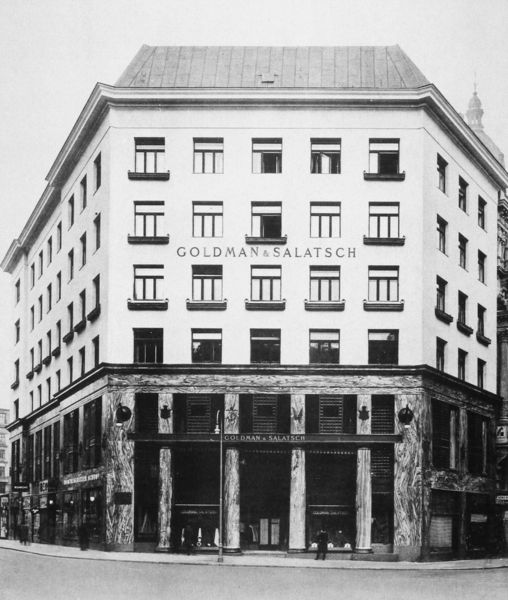
Titel: Michaelerhaus
Künstler: Adolf Loos
Standort: Wien, Michaelerplatz (EU - AUT)
Schlagwörter: himmel, mann, weiß, menschen, fenster, lampen, laterne, marmor, schaufenster, schmuck, schwarz, strasse, säulen, dach, gebäude, haus, weg, alt, mensch, stein, steine, turm, schrift, fassade, geschäft, giebel, laden, platz, bank, foto, fotografie, photographie, eingang, offen, buch, schwarz-weiß, photo, sims, ahorn, etagen, spaziergänger, art deco, schatz, mamor, kaufhaus, tresor, lanpe, ladden, 19. jahrhundert, 4, goldman, salatsch